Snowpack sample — Loveland Pass, Silver Plume, Colorado, USA (12/14/25, 10:50 AM MST)
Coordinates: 39.664, -105.882
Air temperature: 36 °F
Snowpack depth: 67 cm
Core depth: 10 cm
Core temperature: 50 °F
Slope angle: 6°, slope face: 326°
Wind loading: low
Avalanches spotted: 0
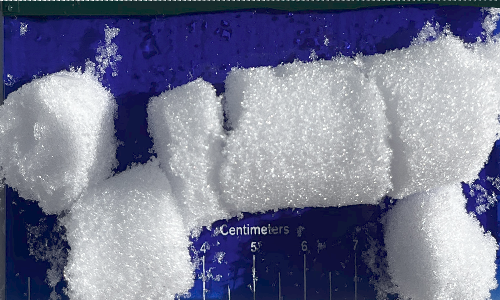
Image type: core
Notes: No avalanches spotted, very late start to the season with minimal snowpack